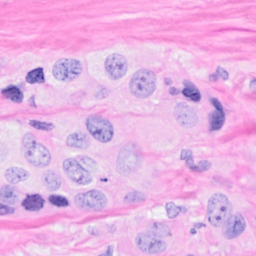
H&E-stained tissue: Breast